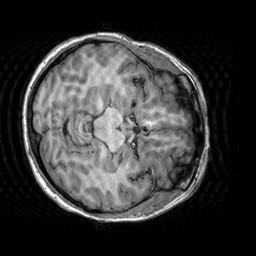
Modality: T1w
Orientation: axial
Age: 41
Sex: female
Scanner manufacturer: siemens
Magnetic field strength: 3 T
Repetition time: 2.3 s
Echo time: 0.00303 s